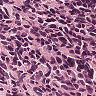
Metastatic tissue present: no